This grayscale texture is a bearing vibration snapshot reshaped row-by-row into a square image. Determine the bearing's health state. Answer with exactly one of: normal, inner_race, outer_race, ball.
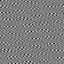
Answer: outer_race